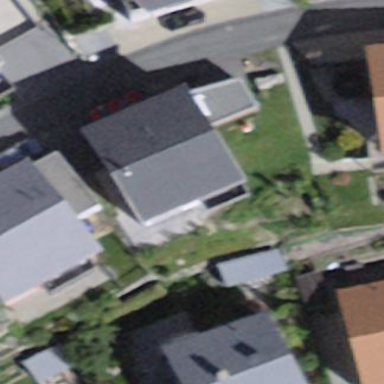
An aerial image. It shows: Building with gabled roof oriented across.